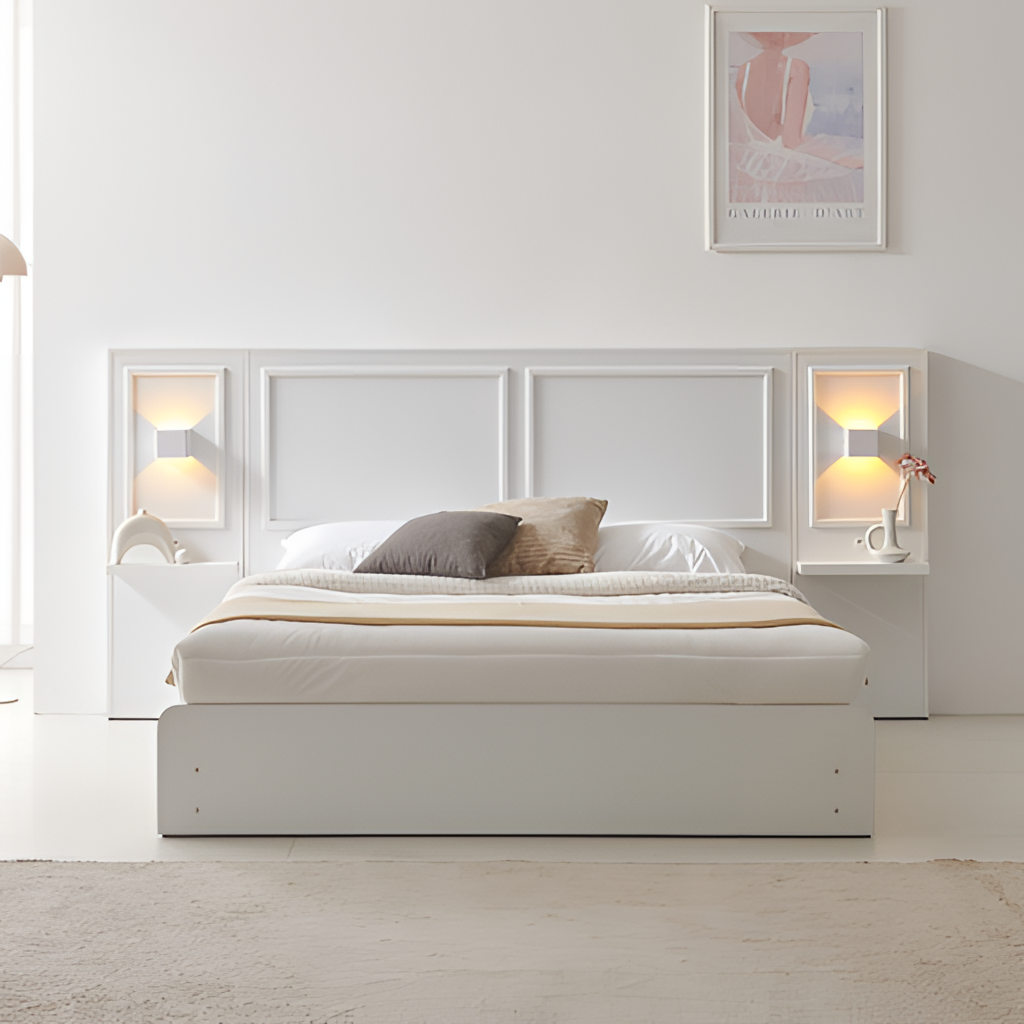
bedroom, wood backlit headboard bed, paint wallpaper, with solid pattern, beige tile flooring, with smooth pattern, minimalist